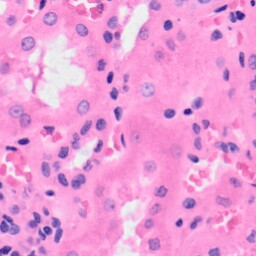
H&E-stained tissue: Kidney